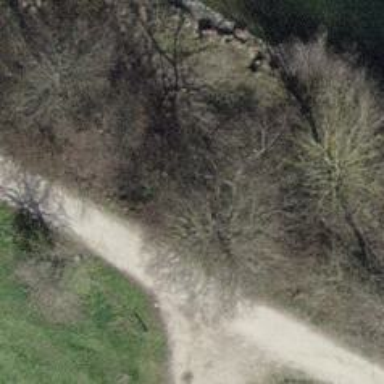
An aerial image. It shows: Steep ground path.